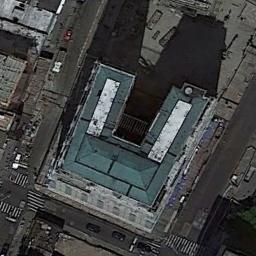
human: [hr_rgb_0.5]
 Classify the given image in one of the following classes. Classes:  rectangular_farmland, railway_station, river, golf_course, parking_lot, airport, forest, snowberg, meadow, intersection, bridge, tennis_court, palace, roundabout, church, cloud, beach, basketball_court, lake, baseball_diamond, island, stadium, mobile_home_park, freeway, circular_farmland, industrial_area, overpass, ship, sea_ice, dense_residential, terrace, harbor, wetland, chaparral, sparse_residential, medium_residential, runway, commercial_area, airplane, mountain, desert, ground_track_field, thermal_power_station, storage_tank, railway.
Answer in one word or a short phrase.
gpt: commercial_area